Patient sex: M
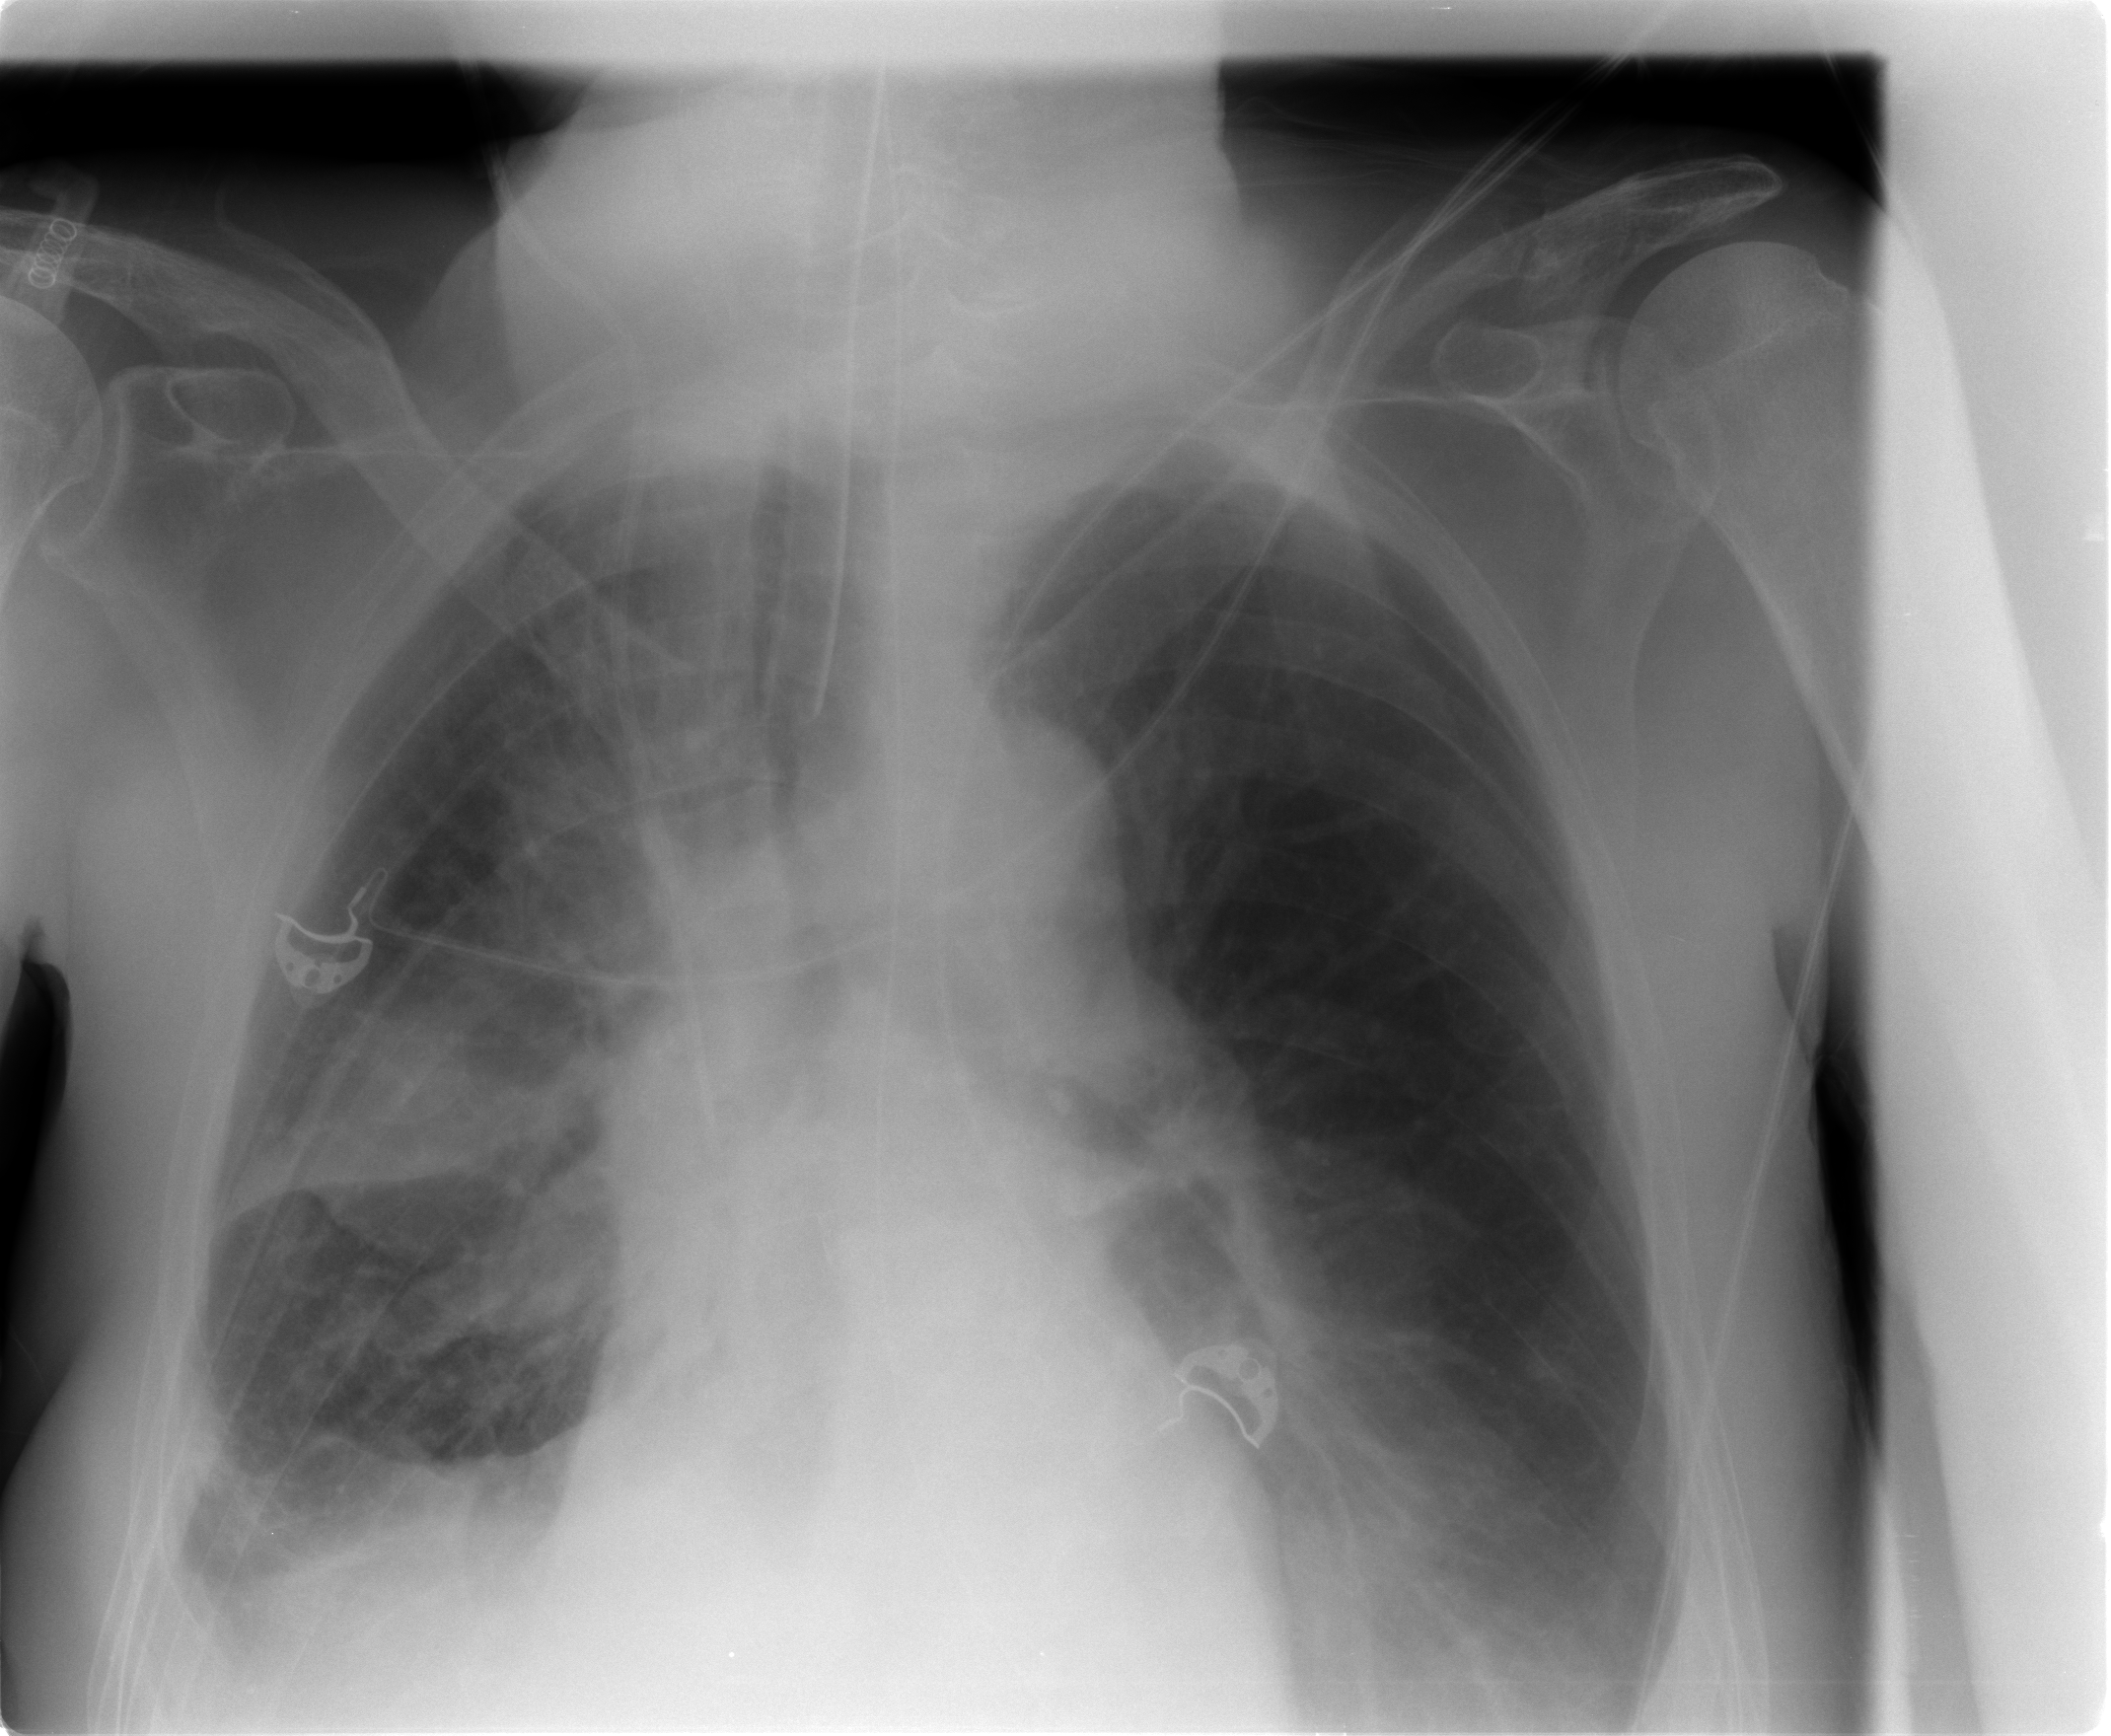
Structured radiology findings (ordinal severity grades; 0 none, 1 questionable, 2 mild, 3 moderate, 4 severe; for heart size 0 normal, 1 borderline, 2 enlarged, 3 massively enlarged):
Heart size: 2
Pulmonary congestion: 2
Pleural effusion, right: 3
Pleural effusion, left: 2
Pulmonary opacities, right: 2
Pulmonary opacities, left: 2
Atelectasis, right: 3
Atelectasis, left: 3